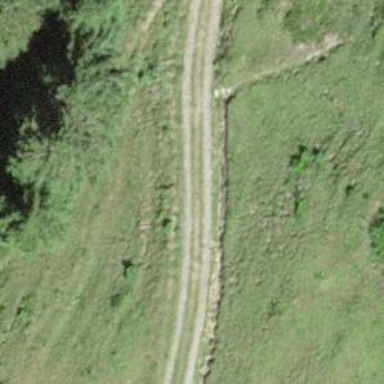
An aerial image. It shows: Gravel track with grade3 tracktype.